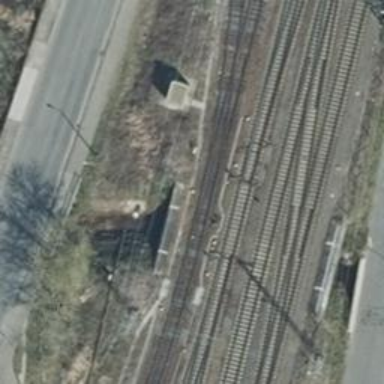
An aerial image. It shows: Railway switch.